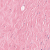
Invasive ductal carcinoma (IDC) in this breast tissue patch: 0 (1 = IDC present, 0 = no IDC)